Question: Given a description of the three-view drawing of a solid figure, find the maximum number of small cubes that the solid figure can be composed of when the three-view constraints are met.
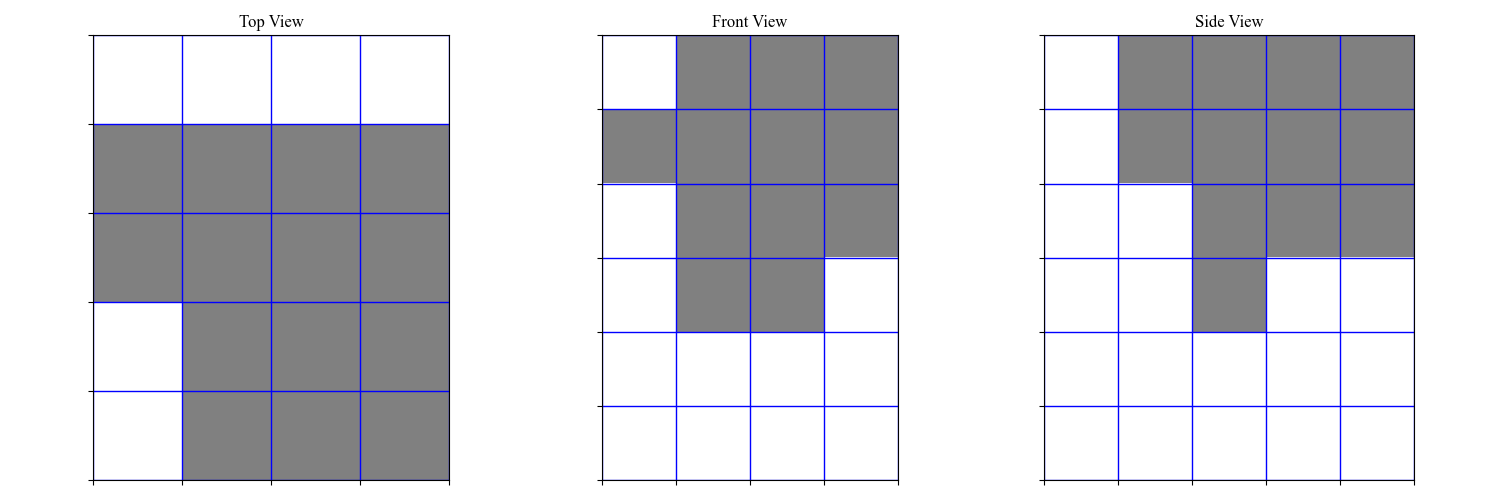
Answer: 37